Question: I'm working on my site and I would like to add a user status to see who is online and who is offline on my site. I really don't know how I can do that. I have already created the Member Area and I just need this to see the activity.
Just an idea of my code (not full):
MySQL:

Sign Up Page and if no errors:
'''
if(empty($errors))
{
$request = $pdo -> prepare("INSERT INTO users SET username = ?, e_mail = ?, password = ?, join_date = NOW()");
$password = password_hash($_POST["password"], PASSWORD_BCRYPT);
$request -> execute([$_POST["username"], $_POST["e-mail"], $password]);
$_SESSION["flash-message"]["success"] = ["Compte cree", "Votre compte a ete cree avec succes. Vous pouvez des a present vous connecter avec."];
header("Location: sign-in.php");
exit();
}
'''
Sign In Page:
'''
if(empty($errors))
{
$request = $pdo -> prepare("SELECT * FROM users WHERE username = :username OR e_mail = :username");
$request -> execute(["username" => $_POST["username"]]);
$user = $request -> fetch();
if($user && password_verify($_POST["password"], $user -> password))
{
$_SESSION["signed-in"] = $user;
$_SESSION["flash-message"]["success"] = ["Connexion reussie", "Vous etes maintenant connecte(e)."];
header("Location: account.php");
exit();
}
elseif($user && !empty($_POST["username"]) && !empty($_POST["password"]))
{
$errors["password"] = "Votre mot de passe est incorrect.";
}
}
'''
Sign Out Page:
'''
<?php
session_start();
unset($_SESSION["signed-in"]);
$_SESSION["flash-message"]["success"] = ["Deconnexion reussie", "Vous etes maintenant deconnecte(e)."];
header("Location: .");
exit();
?>
'''
My users are stored in a session called: ["signed-in"]. Now I need a solution to do that. What I need to do exactly? Thank you.
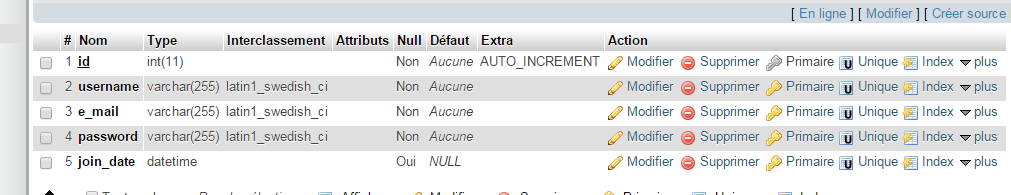
Answer: You can add a last_access column to your user table, and every time someone who is logged in visits a page, run this query:
'''
"UPDATE users SET last_access='NOW()' WHERE id='$user->id'"
'''
Then it would be easy to assign online/offline status depending on when a user last visited a page:
'''
"SELECT username,
(CASE
WHEN last_access > NOW() - INTERVAL 5 MINUTE THEN 'online'
ELSE 'offline'
END) AS user_status
FROM users"
'''